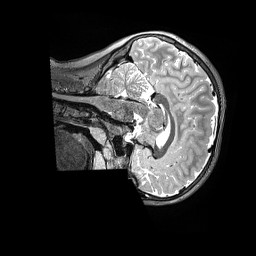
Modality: T2w
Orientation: sagittal
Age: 9
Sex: female
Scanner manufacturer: siemens
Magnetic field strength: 3 T
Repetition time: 3.2 s
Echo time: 0.564 s